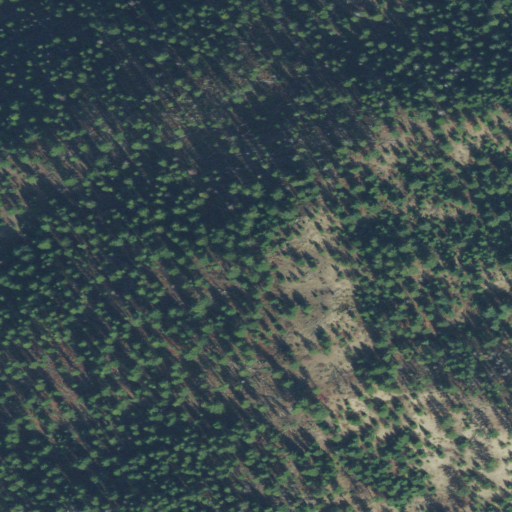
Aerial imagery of mountain in Idaho named Archer Point containing evergreen forest and shrub